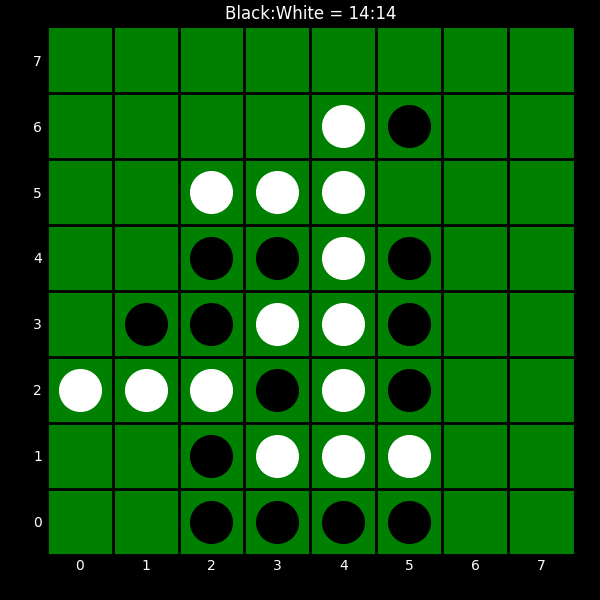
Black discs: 14
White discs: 14